Interaction volume radius: 10 \u00c5
Interaction volume height: 35 \u00c5
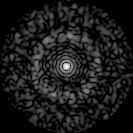
Disorder parameter: 0.8513